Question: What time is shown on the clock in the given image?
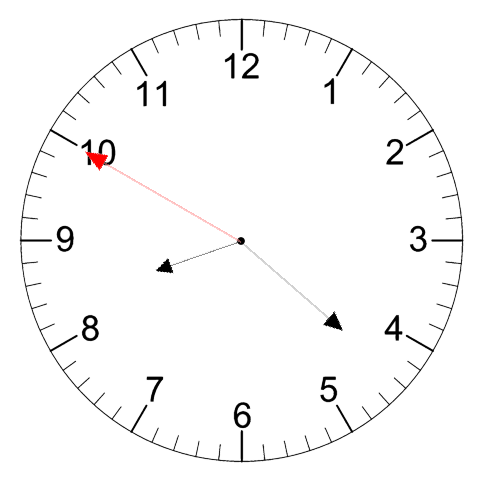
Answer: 08:21:50